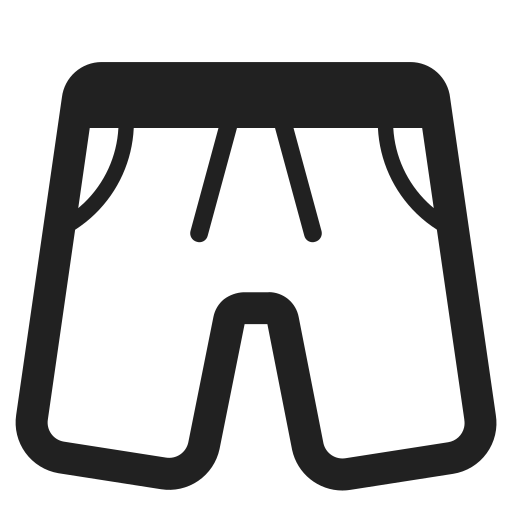
shorts high contrast